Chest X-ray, PA view. Patient: 58 years old, sex M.
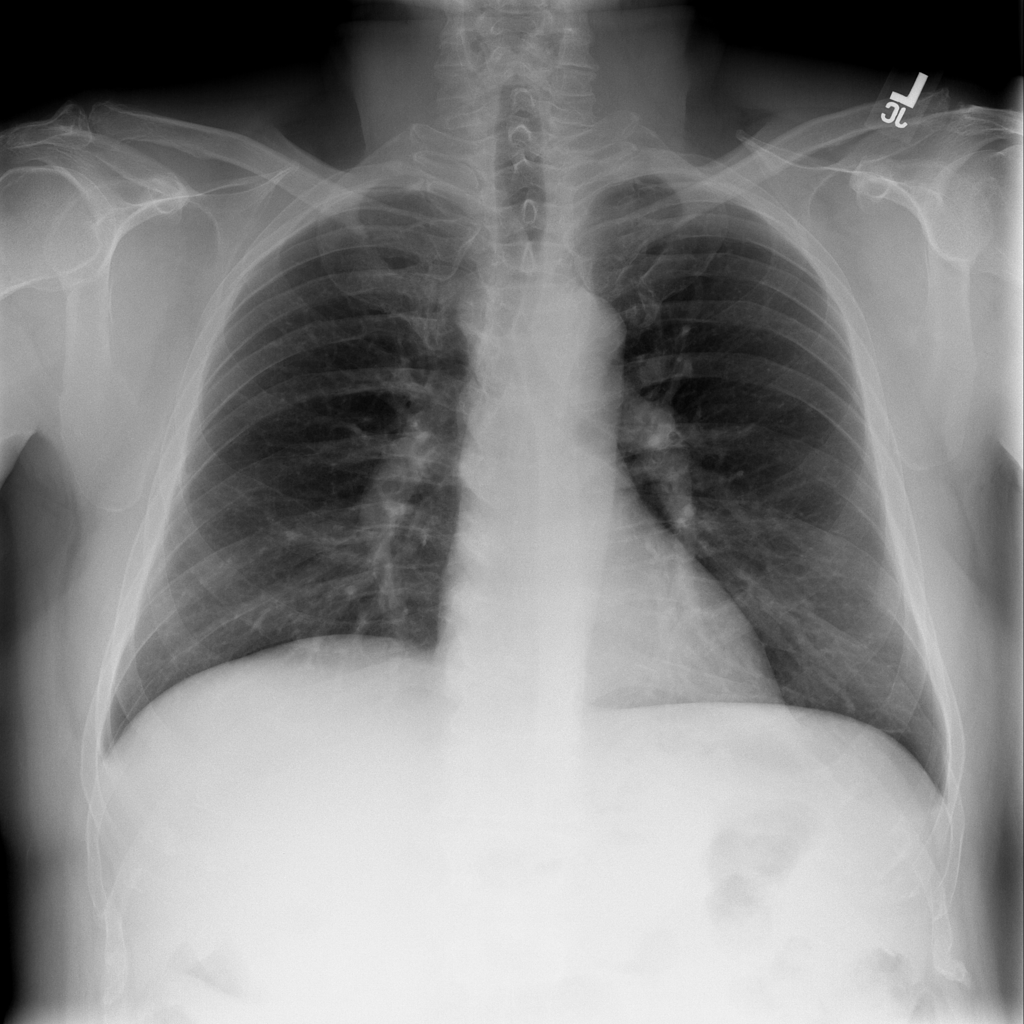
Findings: No Finding